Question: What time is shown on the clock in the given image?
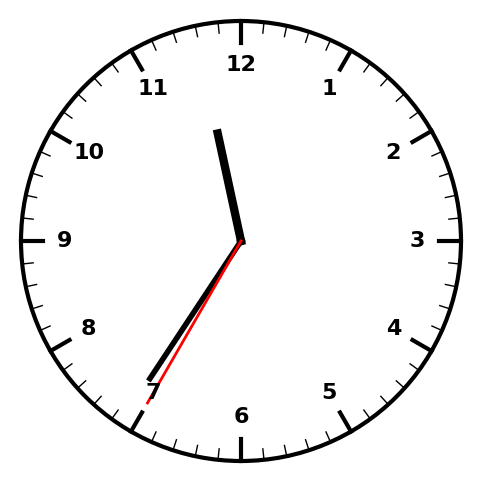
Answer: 11:35:35